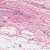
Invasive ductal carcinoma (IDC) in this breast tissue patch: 0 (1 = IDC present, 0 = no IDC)